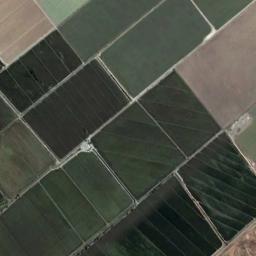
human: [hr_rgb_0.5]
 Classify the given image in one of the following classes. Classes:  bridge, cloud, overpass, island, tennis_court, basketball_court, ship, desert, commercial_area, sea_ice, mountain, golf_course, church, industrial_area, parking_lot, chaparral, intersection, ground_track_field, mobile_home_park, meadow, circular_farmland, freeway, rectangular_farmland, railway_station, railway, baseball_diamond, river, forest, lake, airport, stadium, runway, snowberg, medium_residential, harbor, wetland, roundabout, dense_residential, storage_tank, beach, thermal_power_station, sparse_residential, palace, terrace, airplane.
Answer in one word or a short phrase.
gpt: rectangular_farmland